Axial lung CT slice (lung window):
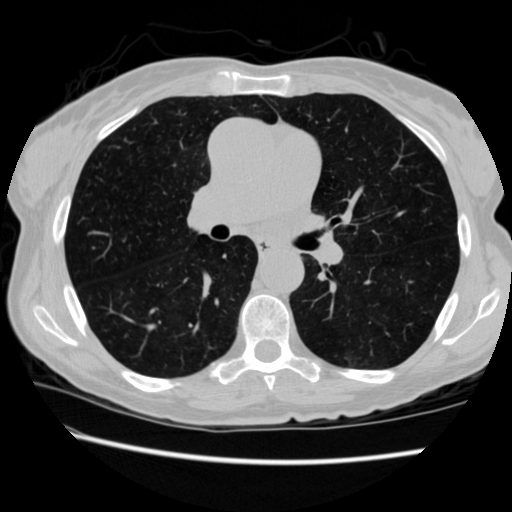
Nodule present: no